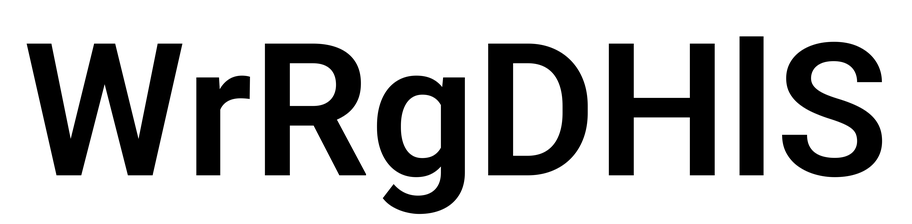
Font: Roboto_SemiBold